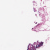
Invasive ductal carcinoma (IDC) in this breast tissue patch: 0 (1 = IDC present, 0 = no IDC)